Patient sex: M
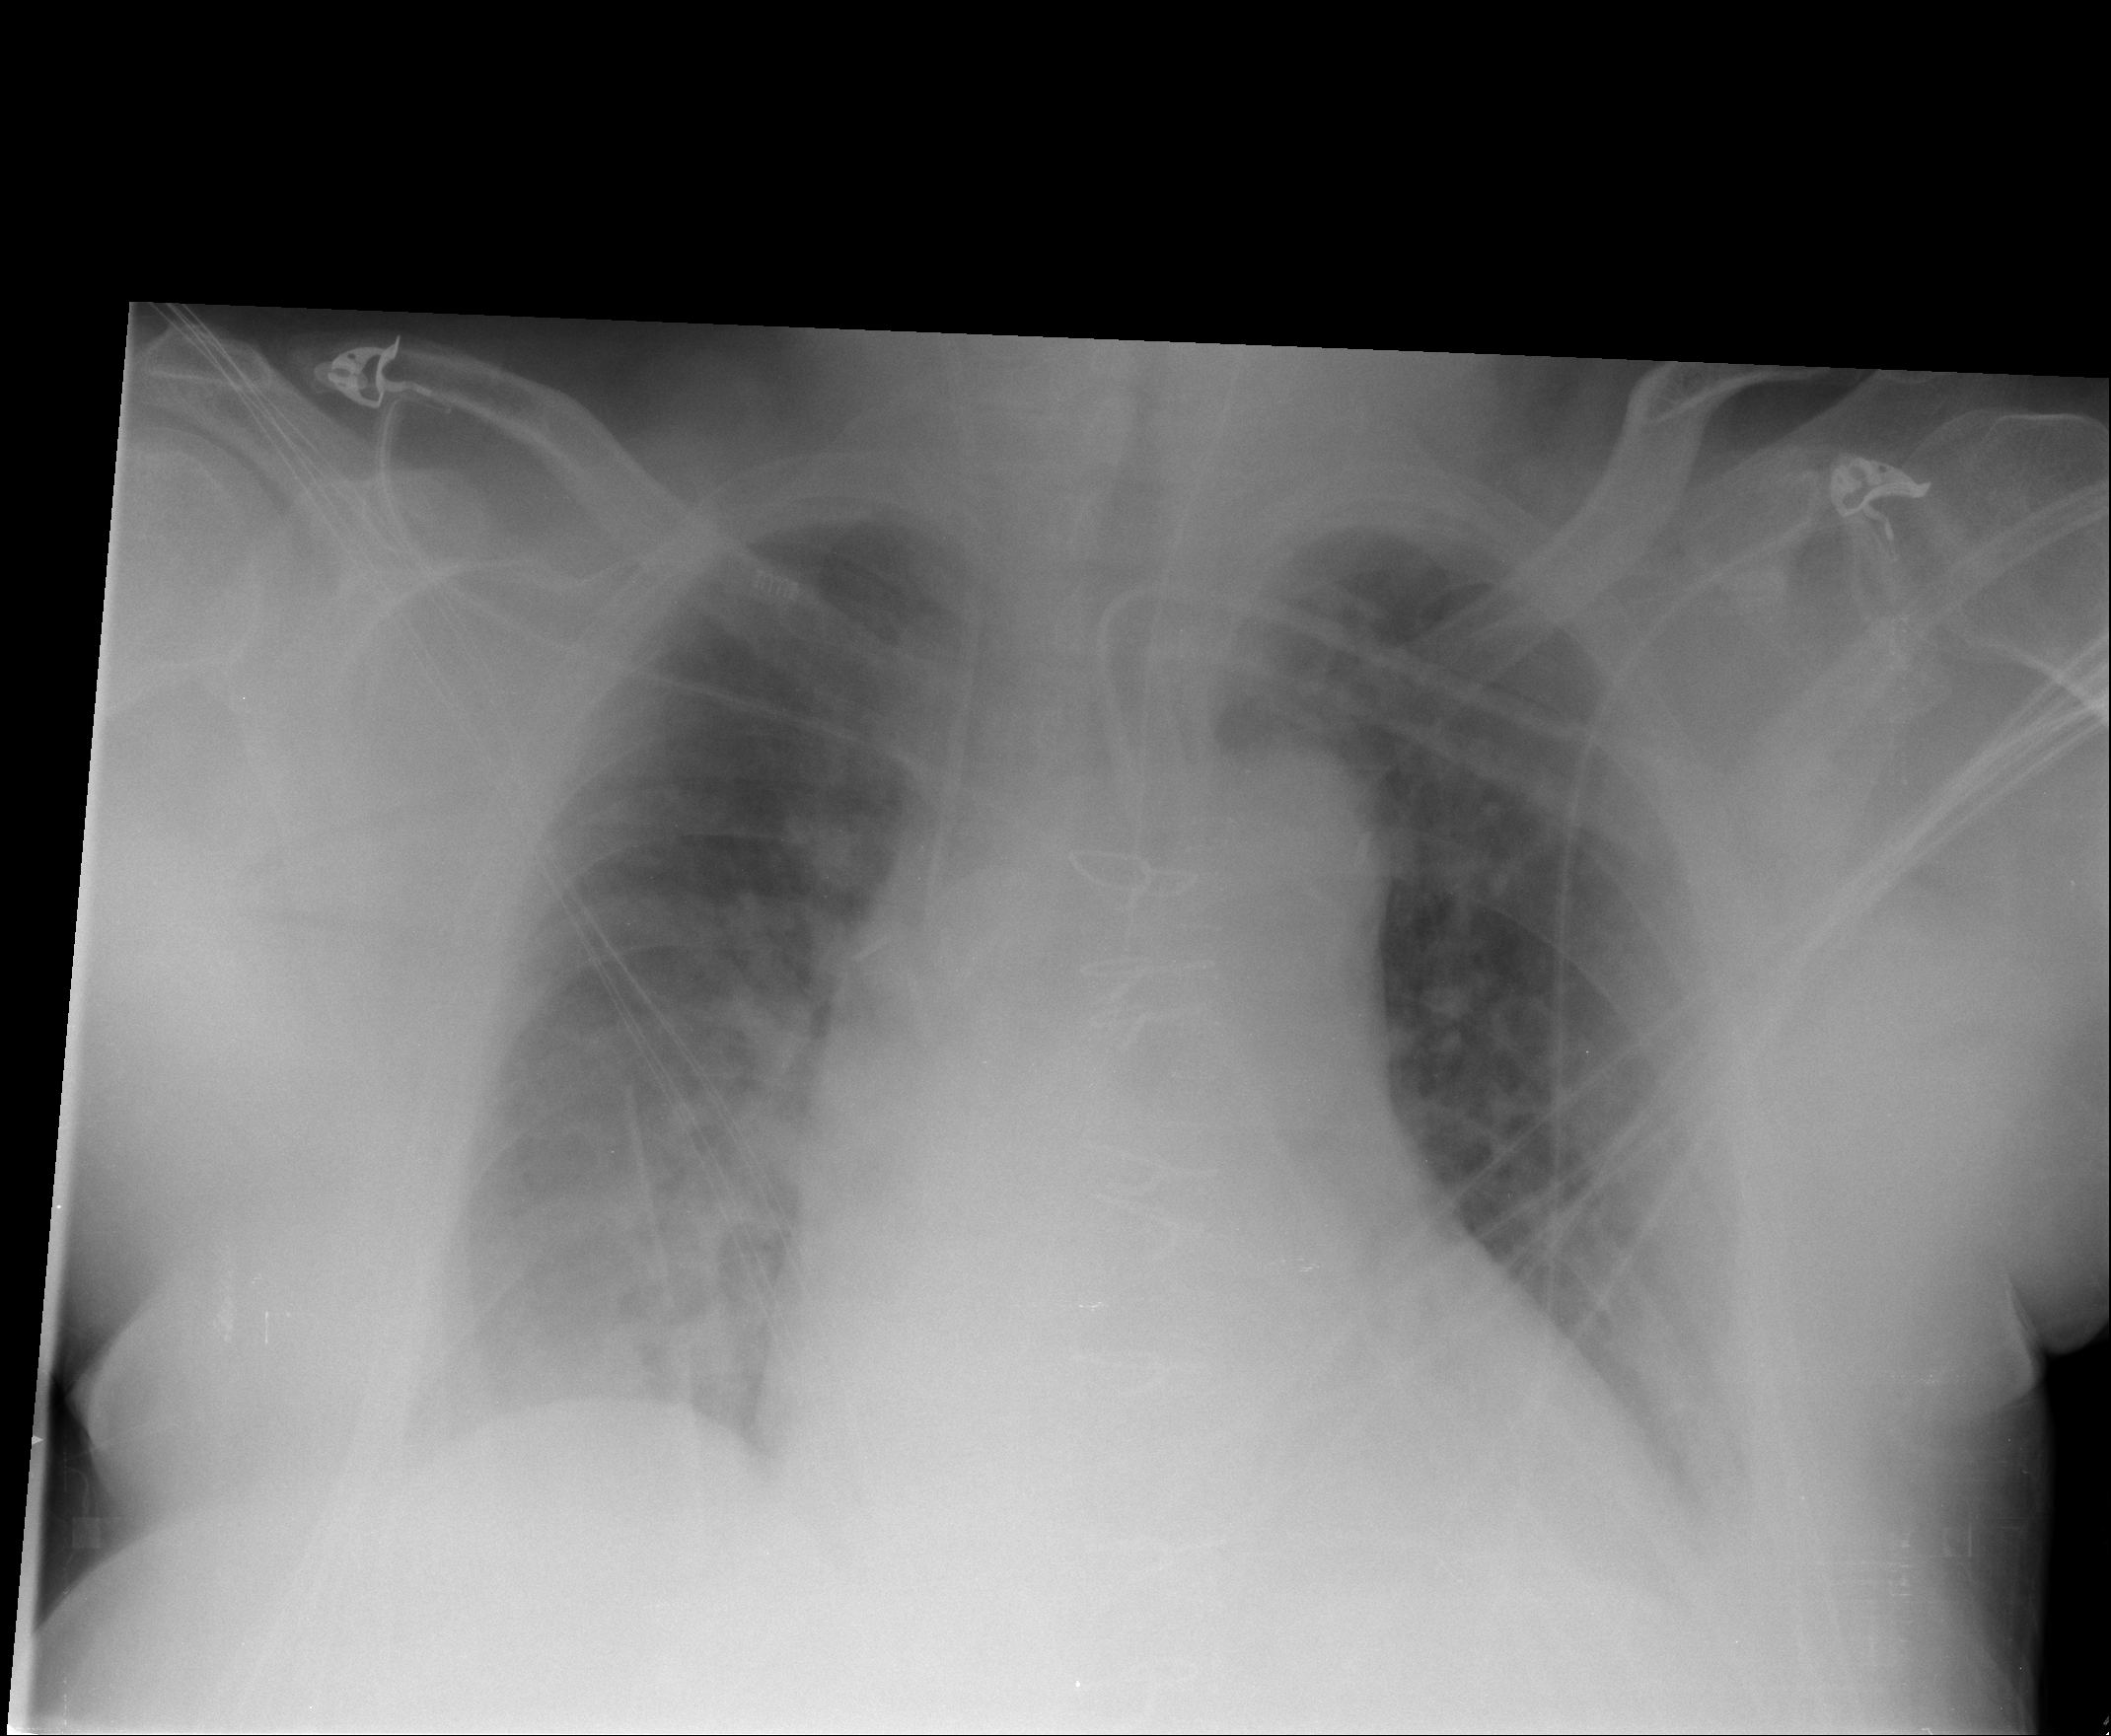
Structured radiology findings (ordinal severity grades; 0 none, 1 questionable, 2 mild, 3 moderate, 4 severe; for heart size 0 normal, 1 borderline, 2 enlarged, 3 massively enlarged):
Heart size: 2
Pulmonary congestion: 2
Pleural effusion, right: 2
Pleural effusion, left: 2
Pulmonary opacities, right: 2
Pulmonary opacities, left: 0
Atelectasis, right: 2
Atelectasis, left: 2